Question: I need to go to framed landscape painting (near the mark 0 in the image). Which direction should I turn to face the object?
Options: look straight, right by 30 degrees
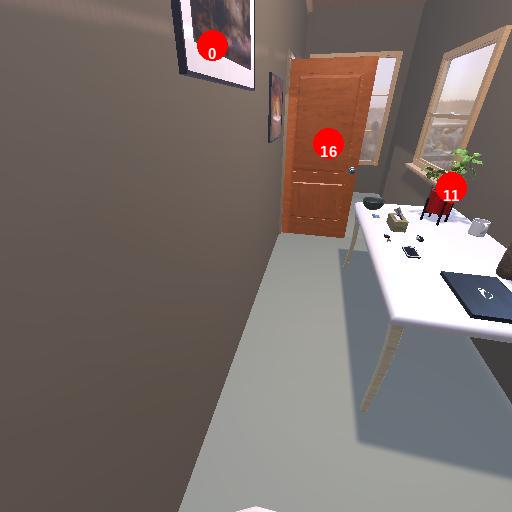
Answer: look straight